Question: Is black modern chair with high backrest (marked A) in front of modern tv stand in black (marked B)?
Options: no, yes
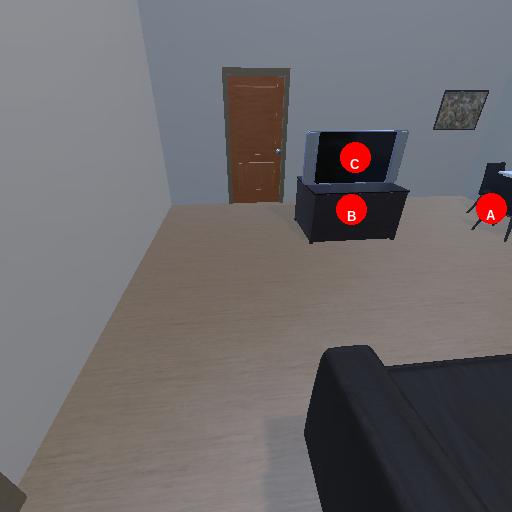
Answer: no